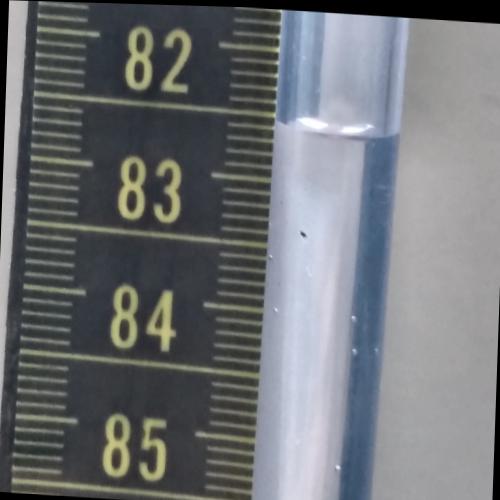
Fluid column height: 82.6 cm